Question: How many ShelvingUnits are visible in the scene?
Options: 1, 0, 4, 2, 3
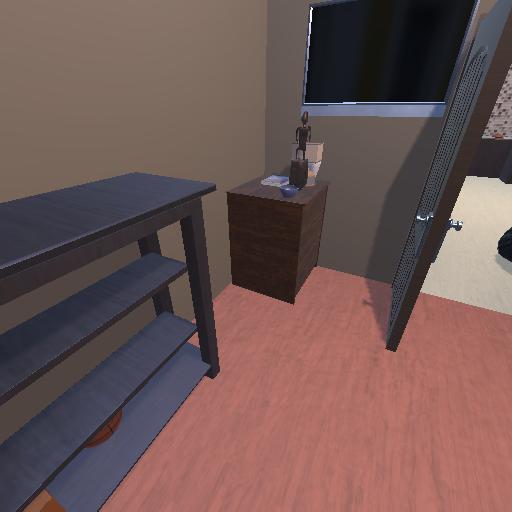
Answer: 1